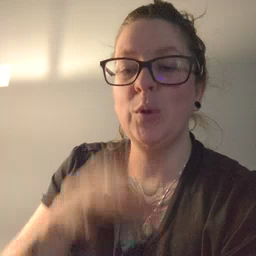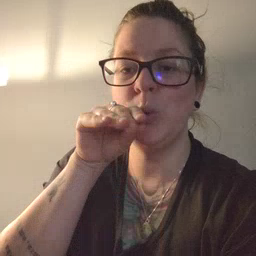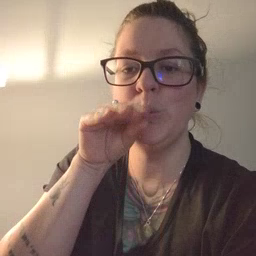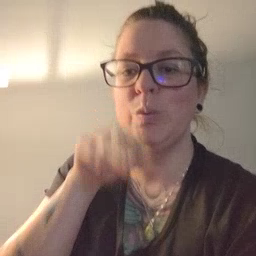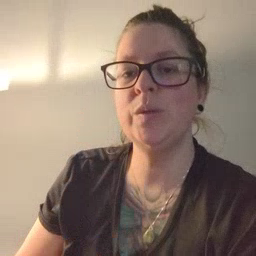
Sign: goose